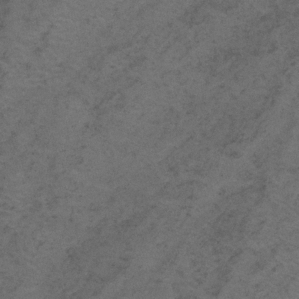
Label: frost